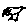
Label: bird